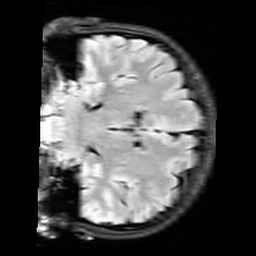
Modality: FLAIR
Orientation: coronal
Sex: female
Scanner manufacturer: siemens
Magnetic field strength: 3 T
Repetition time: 10 s
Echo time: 0.09 s